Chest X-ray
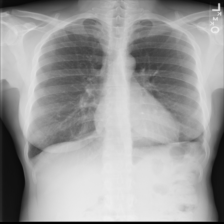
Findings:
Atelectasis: negative
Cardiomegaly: negative
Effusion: negative
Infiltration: negative
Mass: negative
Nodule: negative
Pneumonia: negative
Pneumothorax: negative
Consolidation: negative
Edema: negative
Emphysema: negative
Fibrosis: negative
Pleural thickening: negative
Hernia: negative